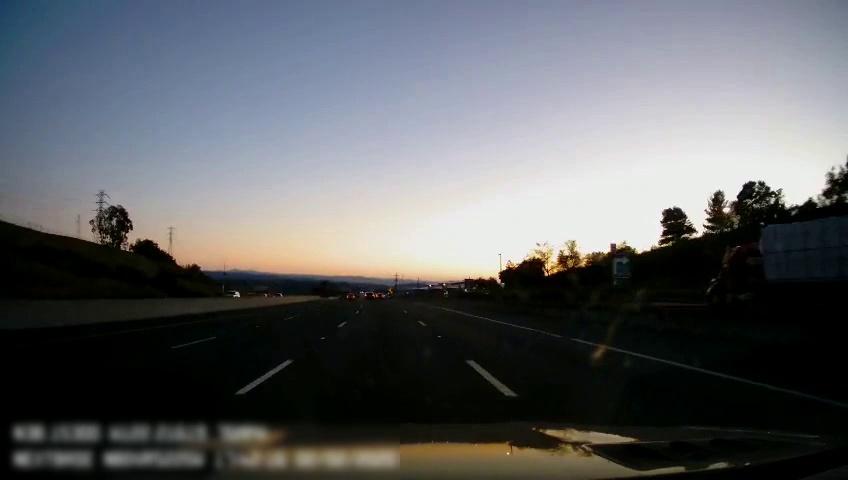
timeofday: Dusk/Dawn/Twilight
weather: Sunny
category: Drivable Space
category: Vehicles | Truck
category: Vehicles | SUV
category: Vehicles | SUV
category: Lanes | Alternate Lane
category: Lanes | Current Lane
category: Lanes | Current Lane
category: Lanes | Alternate Lane
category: Lanes | Alternate Lane
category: Traffic | Signs